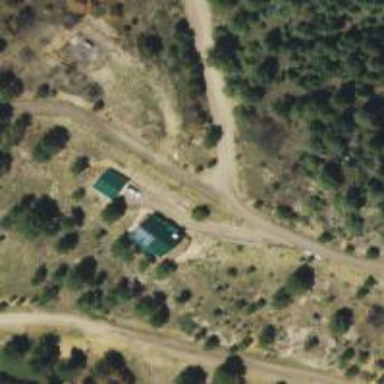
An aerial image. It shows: Driveway leading to service road.